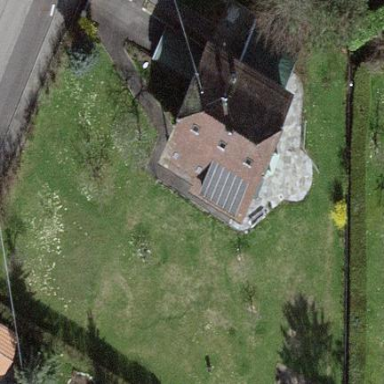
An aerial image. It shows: Garden enclosed by fence.